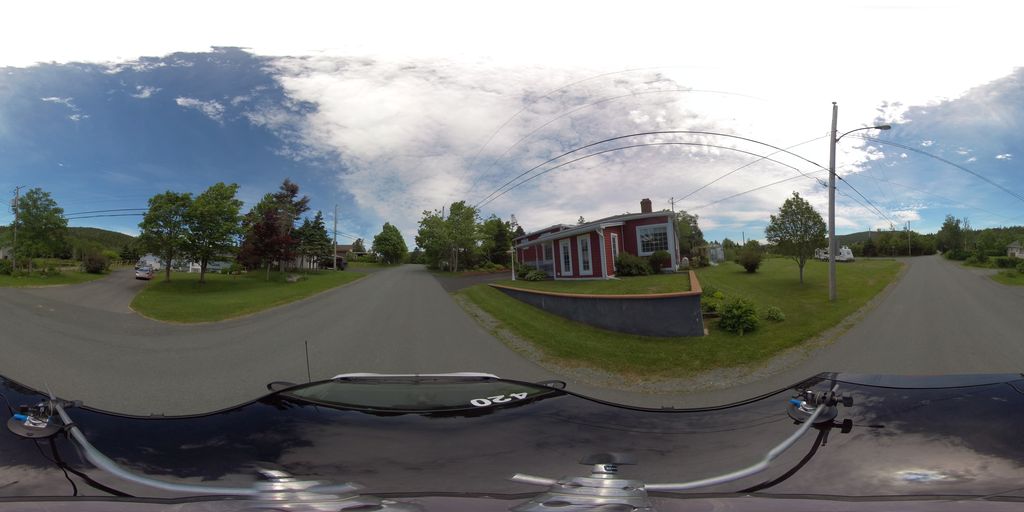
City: st_johns